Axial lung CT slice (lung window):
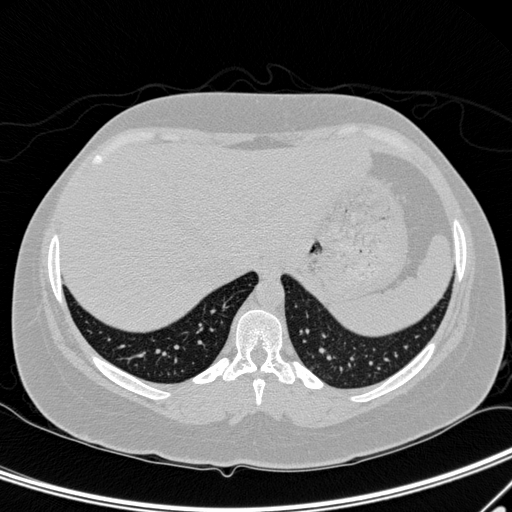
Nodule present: no